Question: What is the number of red dots?
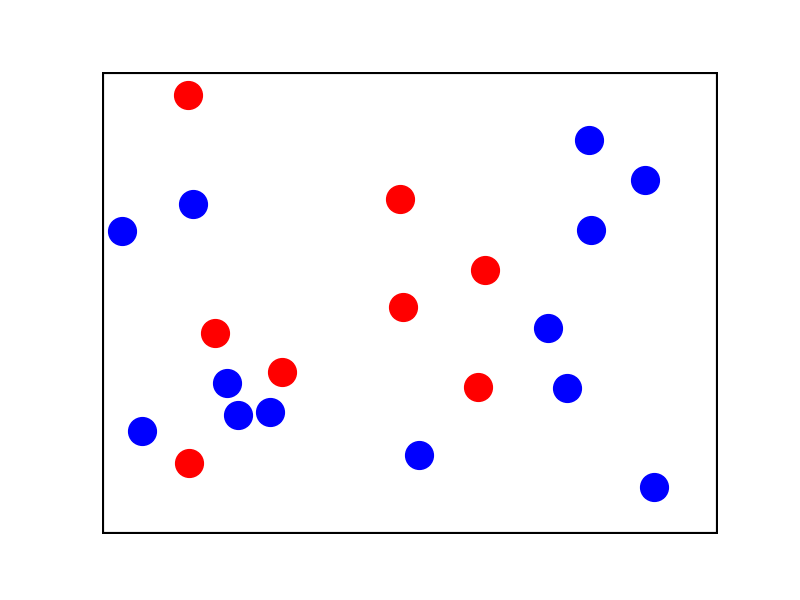
Answer: 8